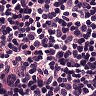
Metastatic tissue present: no